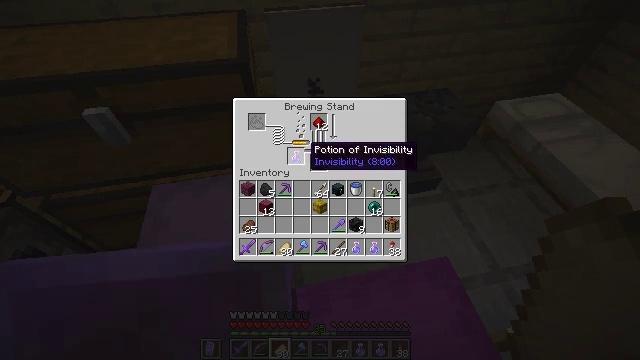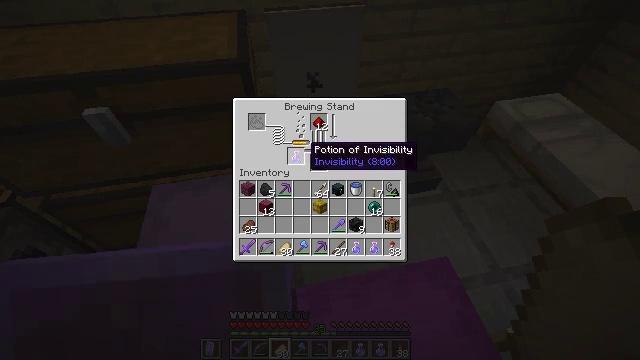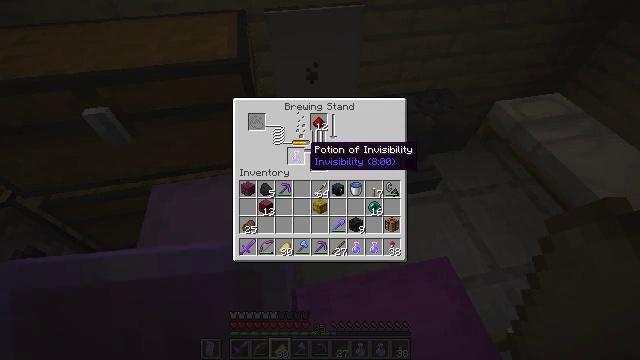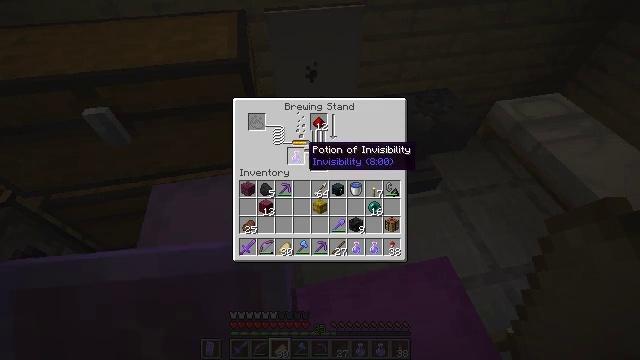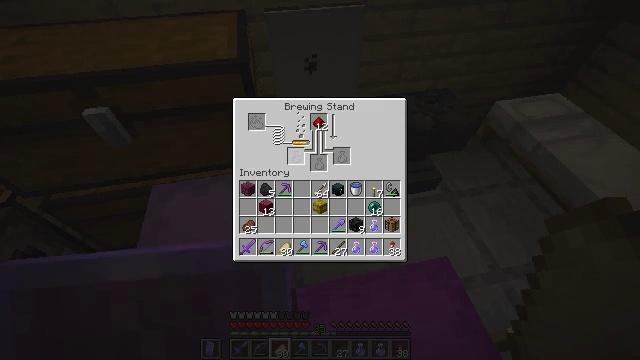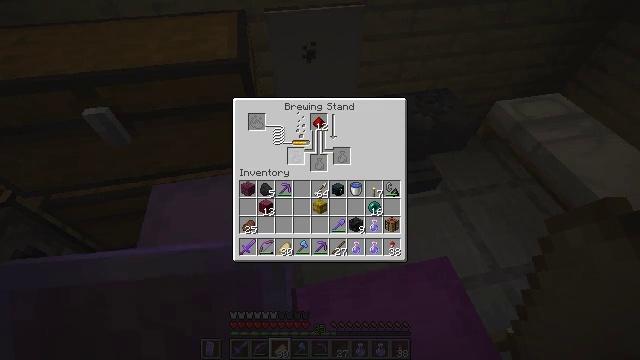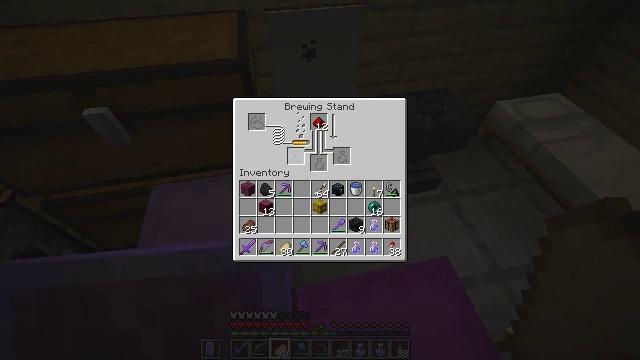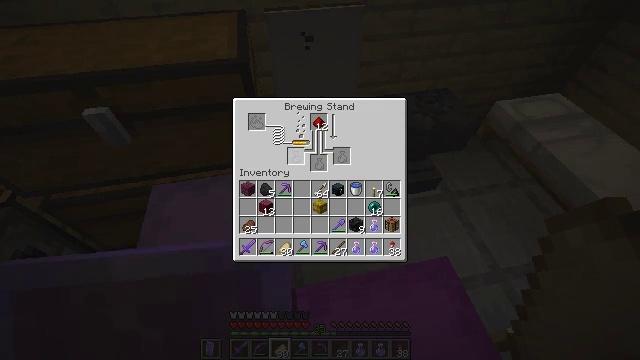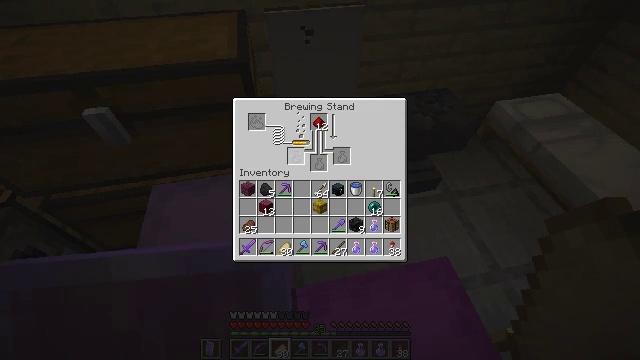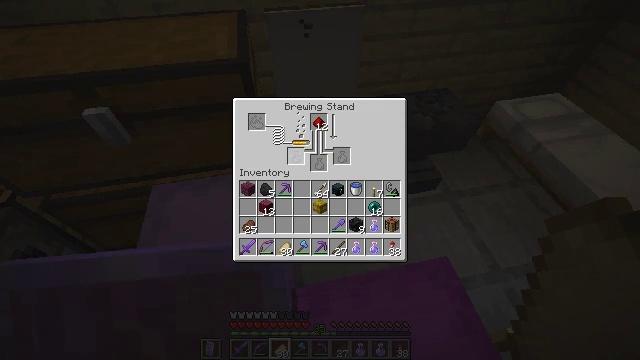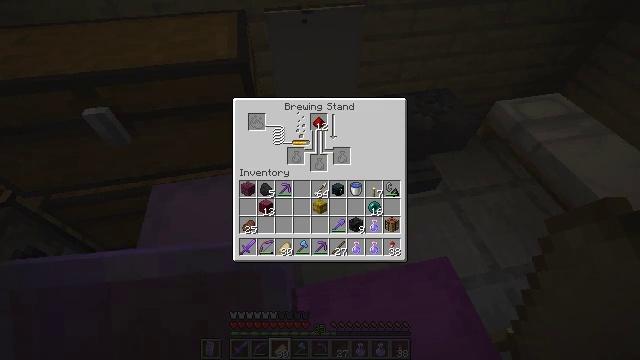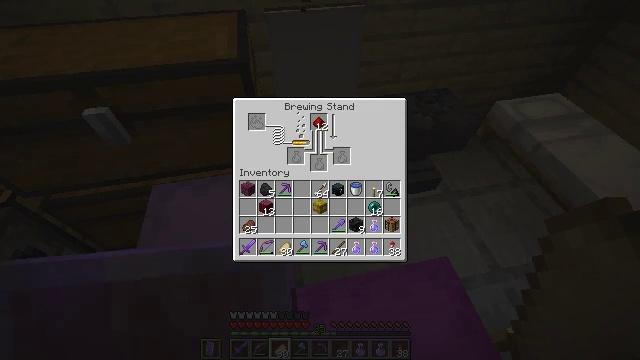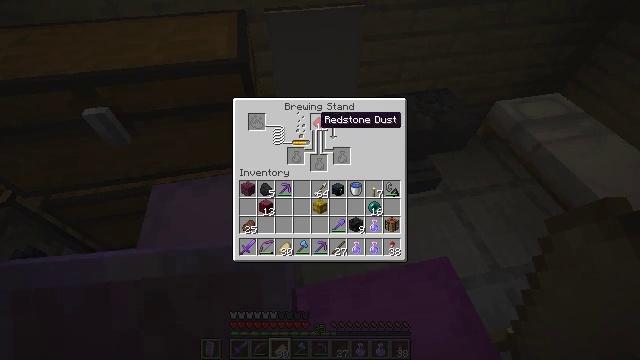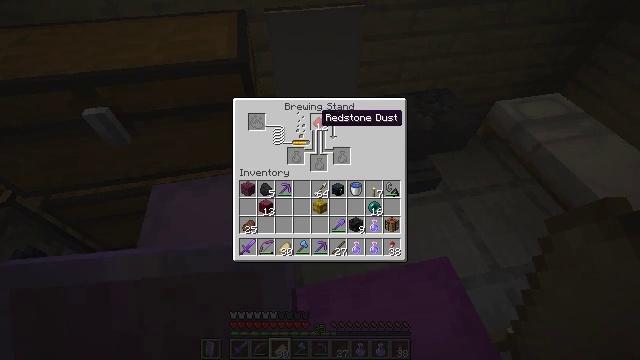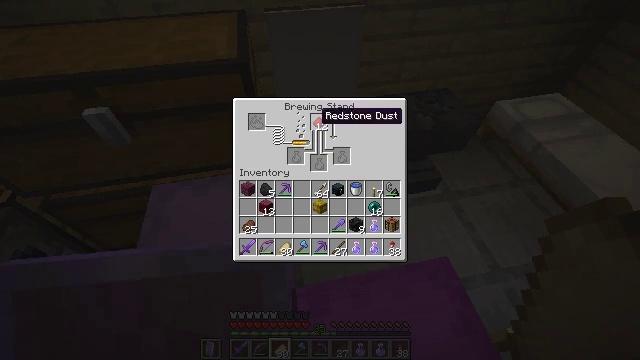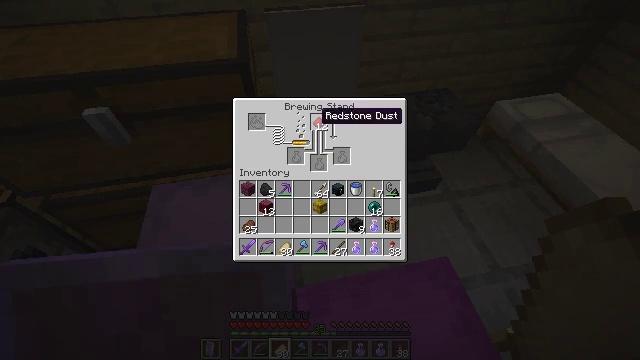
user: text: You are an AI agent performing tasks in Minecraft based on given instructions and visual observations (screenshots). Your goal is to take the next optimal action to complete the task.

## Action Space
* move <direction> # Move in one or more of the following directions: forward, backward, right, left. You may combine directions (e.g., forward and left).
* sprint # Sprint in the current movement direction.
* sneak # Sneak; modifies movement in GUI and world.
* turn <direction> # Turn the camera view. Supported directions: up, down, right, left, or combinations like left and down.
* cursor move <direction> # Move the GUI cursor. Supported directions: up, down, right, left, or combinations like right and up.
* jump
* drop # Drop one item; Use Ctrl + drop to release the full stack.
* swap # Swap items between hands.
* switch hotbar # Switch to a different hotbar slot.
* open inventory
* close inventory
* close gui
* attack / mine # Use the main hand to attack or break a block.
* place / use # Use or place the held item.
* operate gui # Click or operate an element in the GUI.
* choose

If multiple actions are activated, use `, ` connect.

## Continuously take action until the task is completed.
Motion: motion action
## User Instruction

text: Attack the magenta shulker box to retrieve it.
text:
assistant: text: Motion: sneak
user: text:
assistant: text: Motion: sneak
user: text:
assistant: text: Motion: sneak
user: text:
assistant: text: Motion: sneak, attack / mine
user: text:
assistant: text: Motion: sneak, attack / mine
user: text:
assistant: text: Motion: sneak, attack / mine
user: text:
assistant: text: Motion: sneak
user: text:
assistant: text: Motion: sneak
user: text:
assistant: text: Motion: sneak, turn up
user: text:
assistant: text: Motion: sneak, turn up
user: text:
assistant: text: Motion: sneak, turn up
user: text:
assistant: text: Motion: sneak
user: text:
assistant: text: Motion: sneak
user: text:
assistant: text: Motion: sneak
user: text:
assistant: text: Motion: sneak
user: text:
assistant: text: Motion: sneak
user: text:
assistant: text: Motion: sneak
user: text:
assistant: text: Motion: sneak
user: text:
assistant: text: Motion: sneak, attack / mine
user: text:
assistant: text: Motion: sneak, attack / mine
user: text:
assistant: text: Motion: sneak, attack / mine
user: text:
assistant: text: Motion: sneak, attack / mine
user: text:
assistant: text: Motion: sneak
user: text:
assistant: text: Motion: no_op
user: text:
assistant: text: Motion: no_op
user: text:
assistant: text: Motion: no_op
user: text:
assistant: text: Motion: no_op
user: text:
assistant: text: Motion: no_op
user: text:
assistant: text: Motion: no_op
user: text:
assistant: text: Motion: no_op